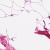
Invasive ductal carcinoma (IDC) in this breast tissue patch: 0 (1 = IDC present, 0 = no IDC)